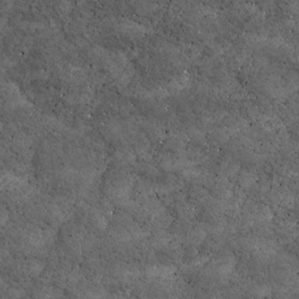
Label: non_frost